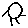
Label: sun